Question: Hi all,
I'm using DevExpress XtraGrid control in a C#.Net application. I'mbinding the values from one table to a grid, and the table contains one bit field: 'Authorized'. So the grid displays that column with a checkBox. I want to get that checkBox object or get the event of that control.

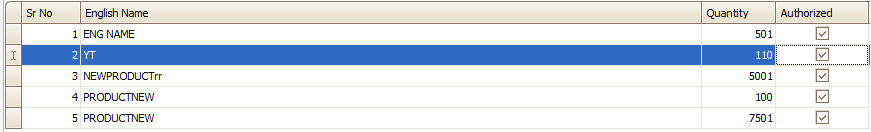
Answer: You may use the gridView.ActiveEditor property to get a reference of the currently open editor. It is available within the CellValueChanged event handler.